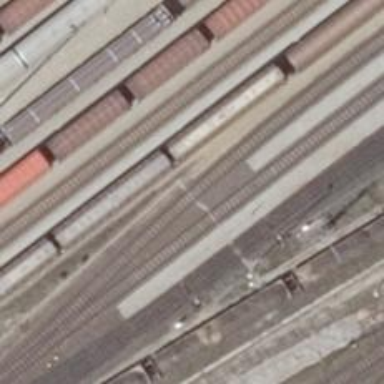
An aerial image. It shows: Rail yard with electrified contact lines for railway operations.